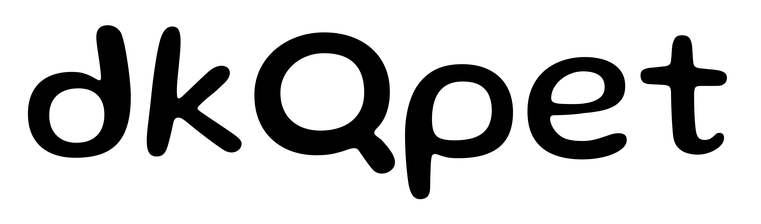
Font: Gluten_Regular